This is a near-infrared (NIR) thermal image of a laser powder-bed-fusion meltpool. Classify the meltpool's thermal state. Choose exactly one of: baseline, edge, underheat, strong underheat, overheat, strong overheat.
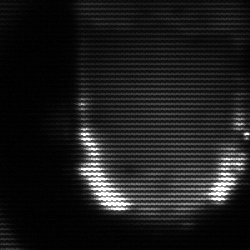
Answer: baseline